Aerial crown-view tile of a tropical tree (Barro Colorado Island, Panama), acquired 20250915:
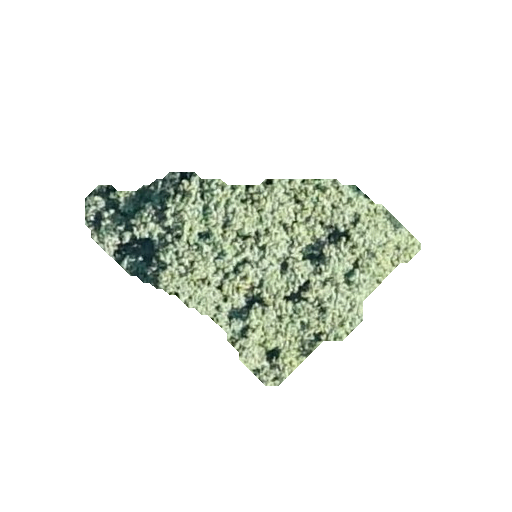
Species: Luehea seemannii
GBIF accepted scientific name: Luehea seemannii
Crown area: 59.172 m²